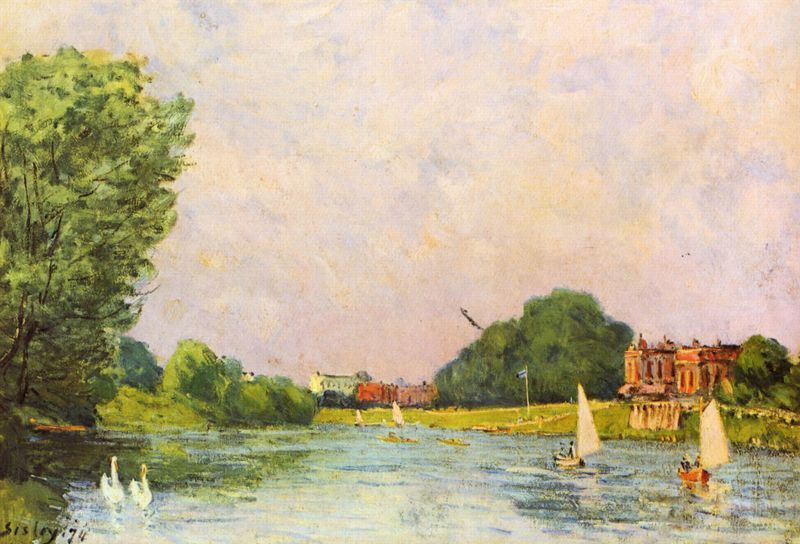
Titel: Themse bei Hampton Court
Künstler: Alfred Sisley
Standort: Williamstown (Massachusetts)
Institution: Sterling and Francine Clark Art Institute
Schlagwörter: baum, blau, gemälde, himmel, meer, schatten, vogel, wasser, wolken, bäume, fluss, grün, impressionismus, landschaft, menschen, ocker, see, stadt, teich, ufer, frankreich, hell, licht, strasse, weiss, gebäude, gras, haus, park, rot, schloss, weg, wiese, wolke, signatur, häuser, natur, schilf, spiegelung, vögel, weide, büsche, gebüsch, sommertag, sonne, wiesen, wald, boot, boote, hellblau, schiffe, segel, segelboot, segelschiffe, sommer, wellen, schwan, fahne, flagge, mast, hellgrün, tag, ausflug, idylle, luft, impressionistisch, ruderer, rudern, segelboote, segeln, burg, palast, wimpel, sonntag, villa, baumgruppe, anwesen, landhaus, schlos, sisley, herrenhaus, leicht, locker, schwäne, wasservogel, palais, botte, ernten, schwän, landsx, sturmhose, segelboote#schloß